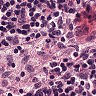
Metastatic tissue present: no